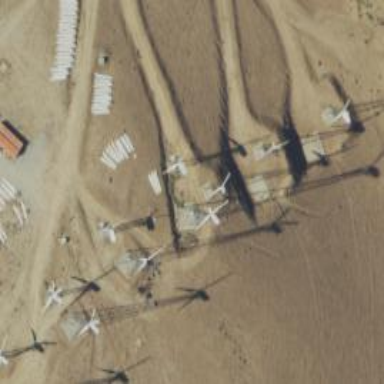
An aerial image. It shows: Wind power generator utilizing wind turbines.